Question: I have a stored procedure in SQL server 2008. It takes an email as parameter and then looks up if the user linked to it has rights to access a mobile MVC 5 application. The stored procedure returns either a 1 or a 0. Here is the code for the stored procedure.
'''
-- Add the parameters for the stored procedure here
@email varchar(128)
AS
BEGIN
-- SET NOCOUNT ON added to prevent extra result sets from
-- interfering with SELECT statements.
SET NOCOUNT ON;
DECLARE @Check int
SELECT
@Check = (
SELECT P.MobileRights
FROM eMK_Person as P
WHERE P.ID = (SELECT FK_Person FROM eMK_contact WHERE eMK_Contact.Information = @Email)
)
IF (@Check is null) RETURN 0
RETURN (@Check)
END
GO
'''
In the standard mvc5 code of the account controller I added a simple check on this stored procedure, if the outcome is 0 it should just return the view. Here is a the code that I added to the Login task action result:
'''
var test = db.SP_MB_MobileRights(model.Email);
if (db.SP_MB_MobileRights(model.Email) == 0)
{
return View(model);
}
'''
I have two test accounts. One that has the rights and one that does not. If I execute the stored procedure in the management studio with a query it works like it should, returning 0 for one and 1 for the other.
But when I debug the code the test variable always gets filled with -1.
Here is the code that MVC made for me when I added the stored procedure to the model.
'''
public virtual int SP_MB_MobileRights(string email)
{
var emailParameter = email != null ?
new ObjectParameter("email", email) :
new ObjectParameter("email", typeof(string));
return ((IObjectContextAdapter)this).ObjectContext.ExecuteFunction("SP_MB_MobileRights", emailParameter);
}
'''
When I debug through it, I can clearly see that the emailParameter variable is filled with the email address:

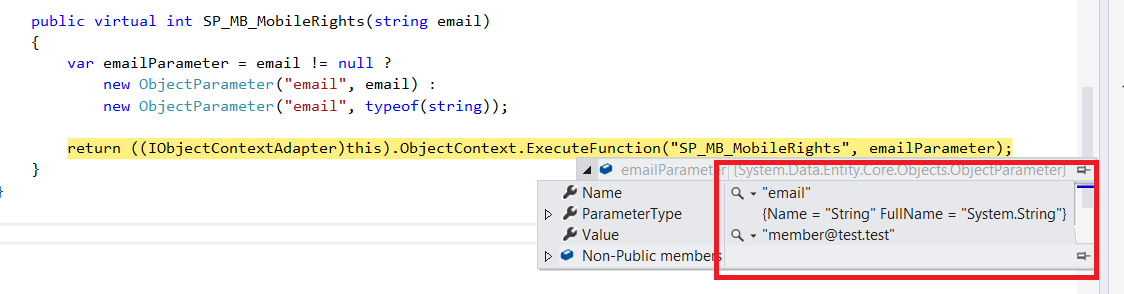
Answer: If the procedure is meant to return a 1 or 0 try changing your procedure to:
'''
AS
BEGIN
IF EXISTS (SELECT P.MobileRights FROM eMK_Person as P WHERE P.ID = (SELECT FK_Person FROM eMK_contact WHERE eMK_Contact.Information = @Email))
RETURN 1
ELSE
RETURN 0
END
'''
You should also change your query to a 'JOIN' rather then a sub query.
Something like:
'''
SELECT P.MobileRights FROM eMK_Person as P
JOIN eMK_contact as C ON c.FK_Person = P.ID WHERE C.Information = @Email
'''